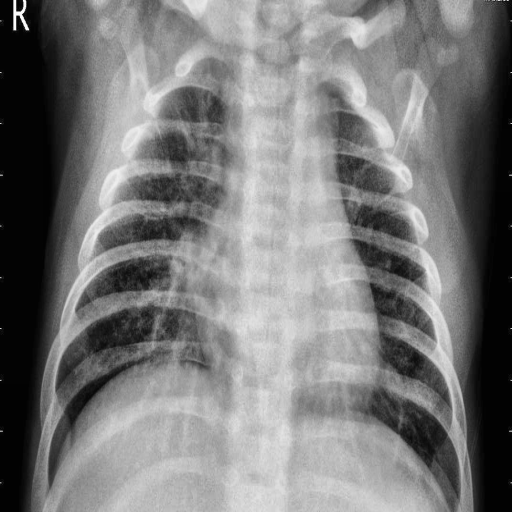
Finding: PNEUMONIA